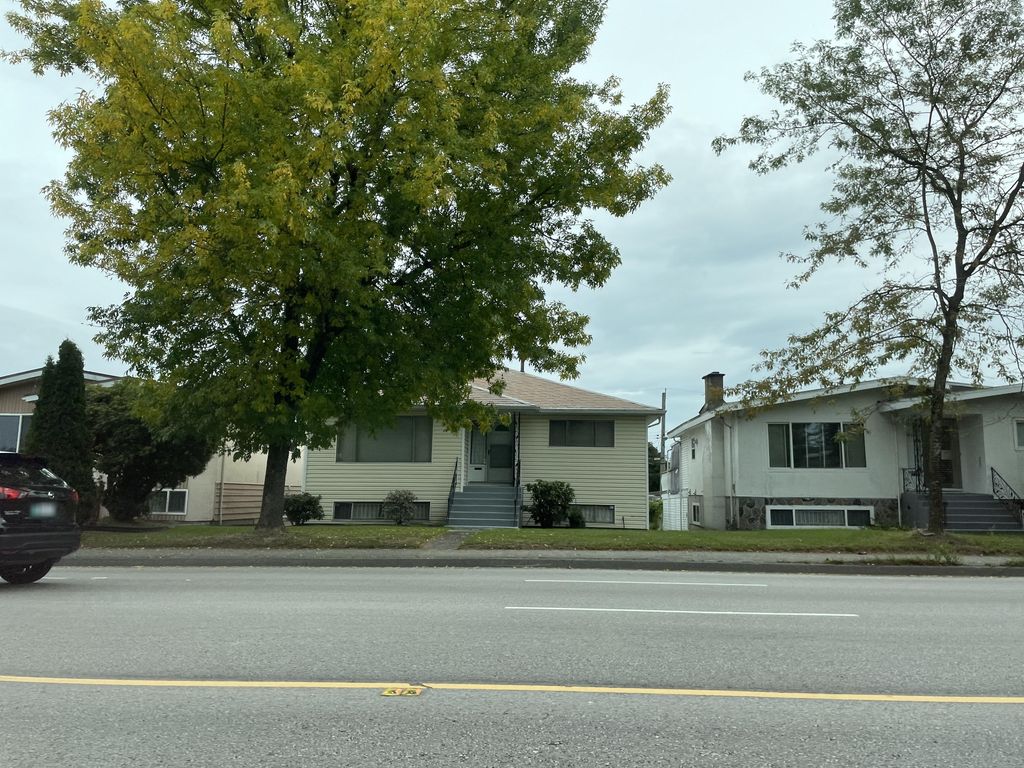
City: vancouver